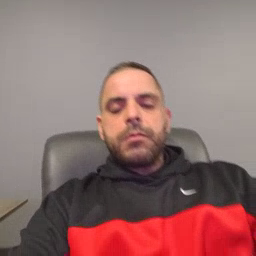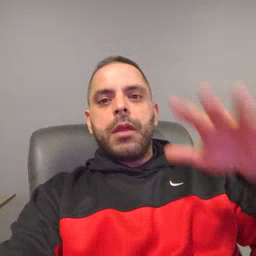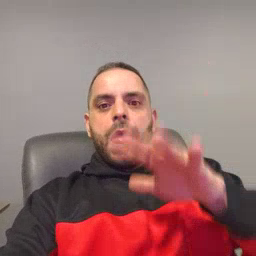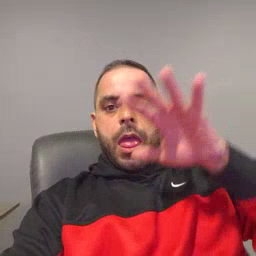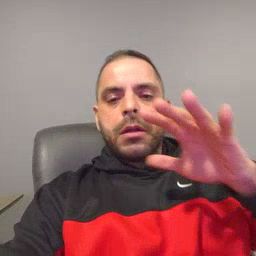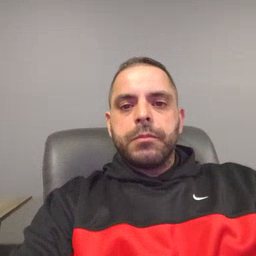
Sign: alligator